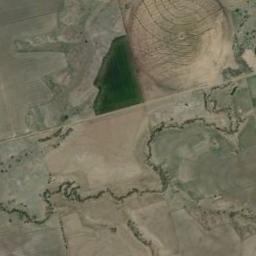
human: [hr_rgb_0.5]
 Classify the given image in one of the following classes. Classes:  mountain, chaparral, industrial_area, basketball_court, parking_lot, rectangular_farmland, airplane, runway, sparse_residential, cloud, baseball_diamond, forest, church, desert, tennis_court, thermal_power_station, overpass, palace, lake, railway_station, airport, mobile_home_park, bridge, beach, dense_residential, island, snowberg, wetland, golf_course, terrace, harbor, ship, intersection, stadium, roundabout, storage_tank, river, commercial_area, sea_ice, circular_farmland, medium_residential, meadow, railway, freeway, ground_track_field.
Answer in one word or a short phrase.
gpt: circular_farmland